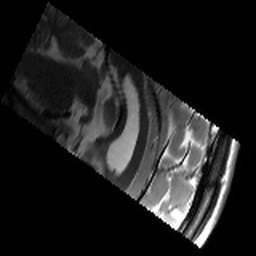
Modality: T2w
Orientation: sagittal
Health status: healthy
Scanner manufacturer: siemens
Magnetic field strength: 3 T
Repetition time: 8.37 s
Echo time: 0.08 s